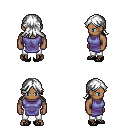
a pixel art fantasy rpg character, male body template, human, dark skin, chain tabard jacket, white pants, white loose hair, ghillies, four views (front, back, left, right), 2x2 character sprite sheet, small pixel art, hard edges, no anti-aliasing